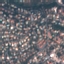
Land use / land cover class: Residential